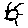
Label: sun